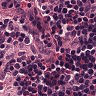
Metastatic tissue present: no